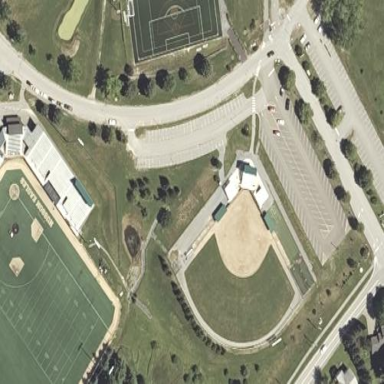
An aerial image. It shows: Baseball pitch for leisure land.